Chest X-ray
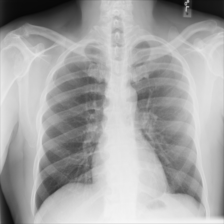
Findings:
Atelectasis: negative
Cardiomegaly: negative
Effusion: negative
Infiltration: negative
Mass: negative
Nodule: negative
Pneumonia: negative
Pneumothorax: negative
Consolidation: negative
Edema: negative
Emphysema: negative
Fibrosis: negative
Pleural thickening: negative
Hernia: negative